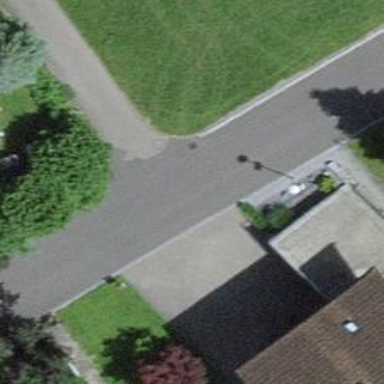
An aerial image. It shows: Asphalt road in residential area.